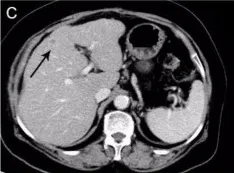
Computed tomography portal phase images. Maximum diameter of the liver . (C) 6.39 mm, after eight cycles of combination therapy.
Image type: radiology (ct)